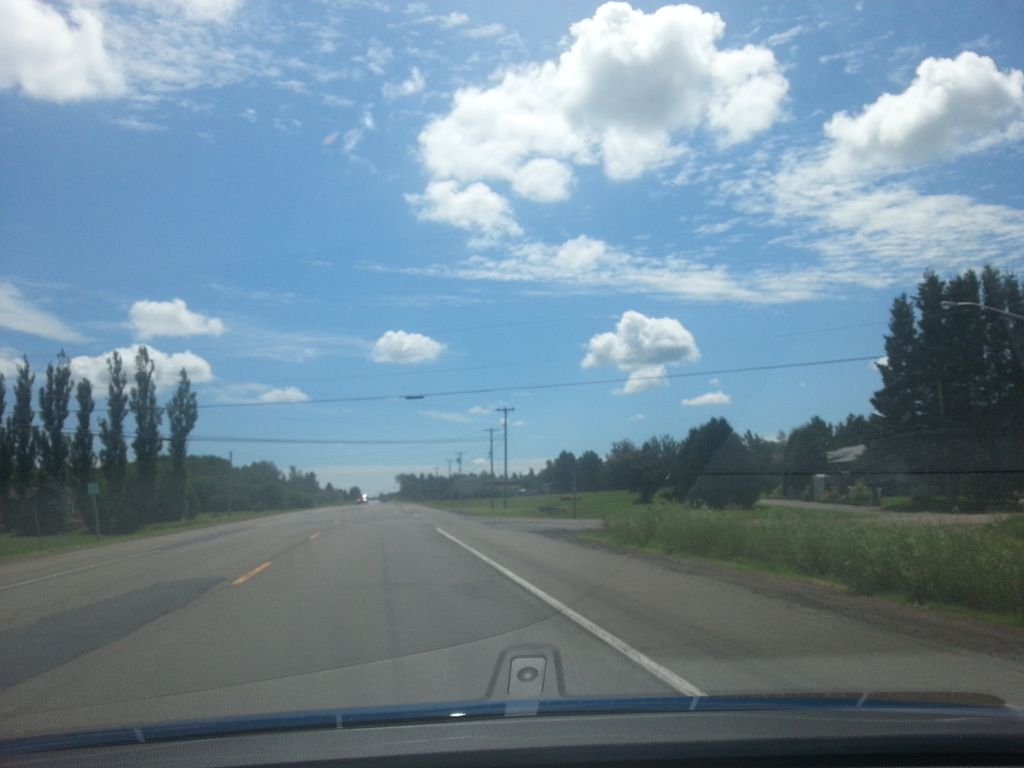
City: charlottetown